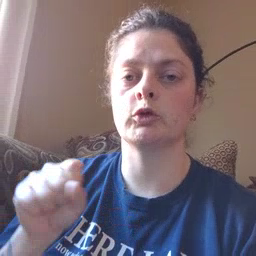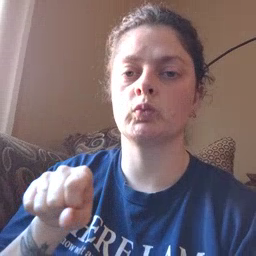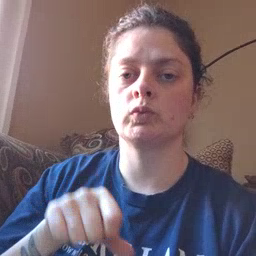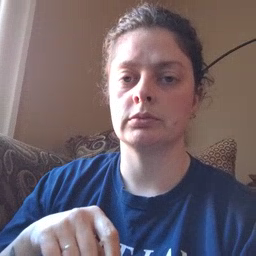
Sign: shoe